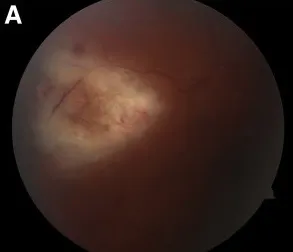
Fundus examination of the right eye. Fluffy white retinal infiltrates with mild hemorrhage superotemporal to macula in right eye.
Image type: ophthalmic_imaging (fundus_photograph)